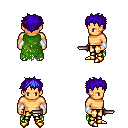
a pixel art fantasy rpg character, male body template, human, tanned skin, green tattered cape, gold greaves, blue bedhead hairstyle, white cloth bracers, gold boots, dagger, four views (front, back, left, right), 2x2 character sprite sheet, small pixel art, hard edges, no anti-aliasing